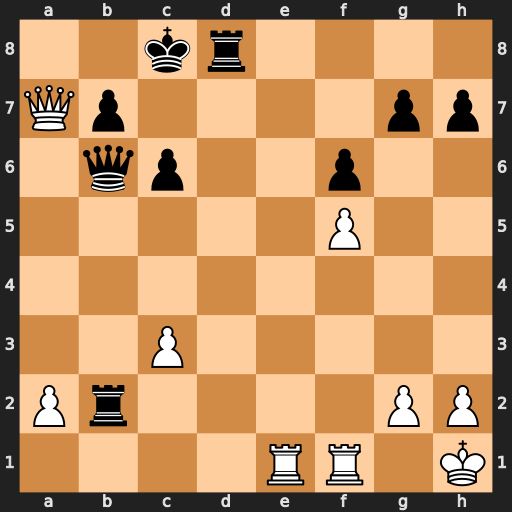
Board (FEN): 2kr4/Qp4pp/1qp2p2/5P2/8/2P5/Pr4PP/4RR1K
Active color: w
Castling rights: -
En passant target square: -
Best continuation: Qa8+ Kc7 Re7+ Rd7 Rxd7+ Kxd7 Rd1+